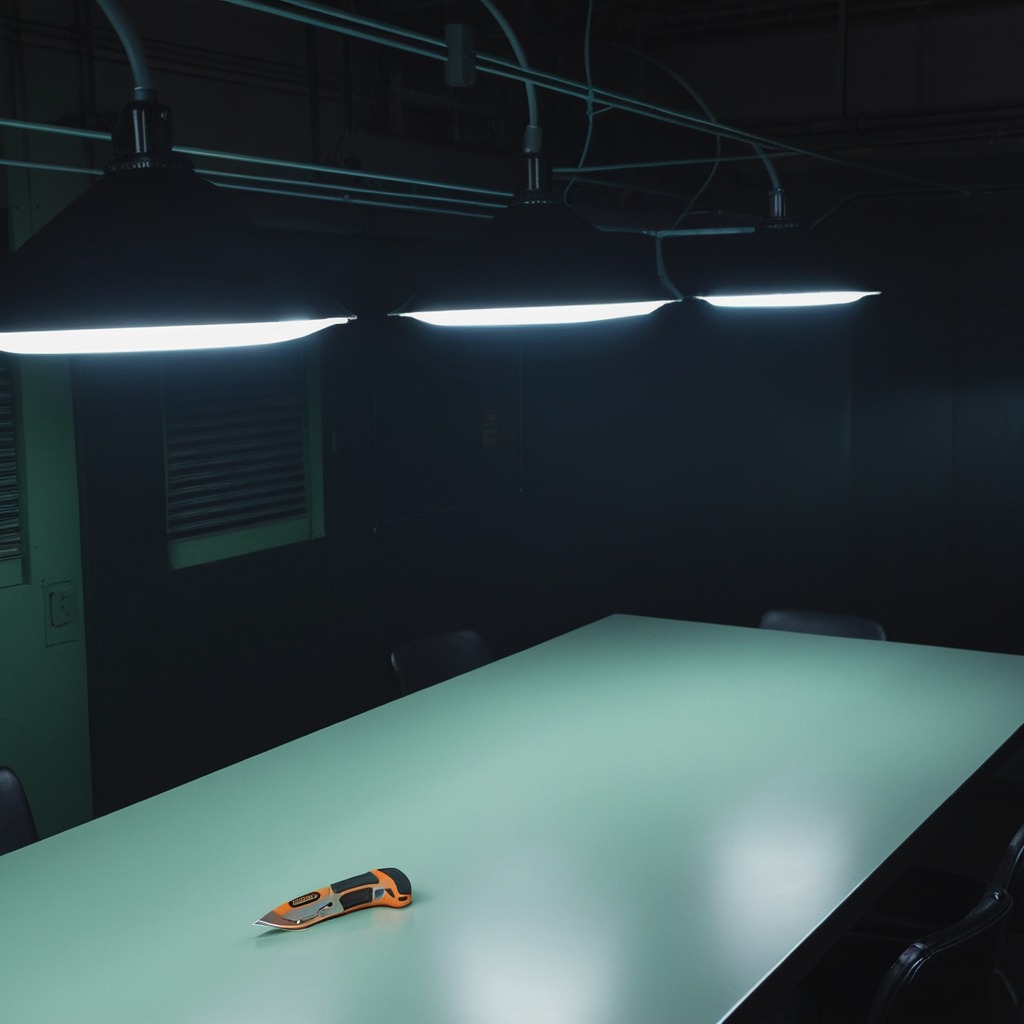
A utility knife is lying on a clean empty table in a railway signal maintenance room lit by harsh overhead fluorescents photorealistic surface textures crisp shadows high dynamic range